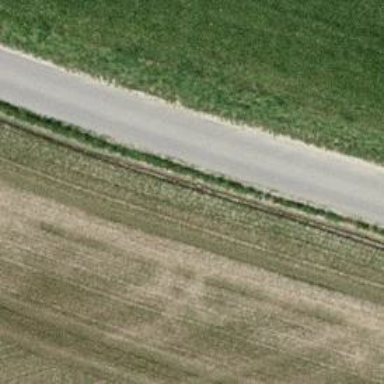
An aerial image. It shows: Unclassified road with grade1 track type.